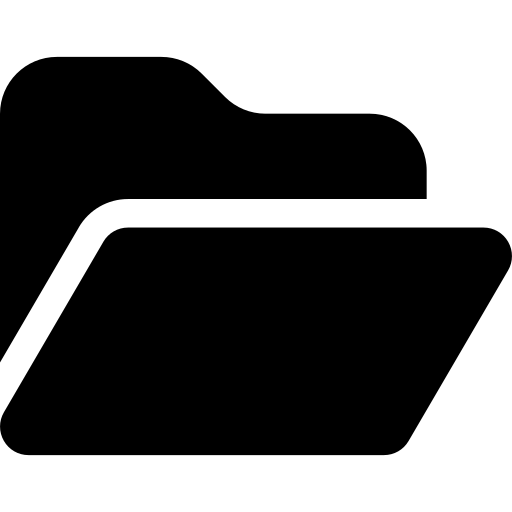
Tags: icon, FontAwesome, fa-icon, solid, folder, open